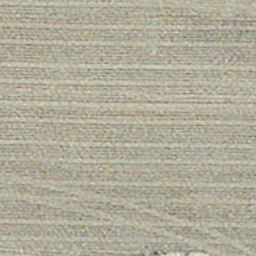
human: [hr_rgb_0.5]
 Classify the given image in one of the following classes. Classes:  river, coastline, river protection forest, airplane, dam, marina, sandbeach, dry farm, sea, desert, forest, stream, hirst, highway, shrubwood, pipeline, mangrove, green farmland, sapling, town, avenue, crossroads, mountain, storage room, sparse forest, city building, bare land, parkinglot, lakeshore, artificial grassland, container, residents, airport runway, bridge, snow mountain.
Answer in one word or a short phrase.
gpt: dry farm